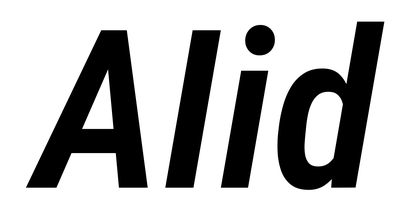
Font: Roboto-Italic_Condensed_SemiBold_Italic